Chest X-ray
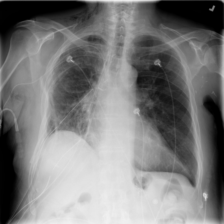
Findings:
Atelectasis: negative
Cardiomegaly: negative
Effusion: negative
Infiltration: negative
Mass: negative
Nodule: negative
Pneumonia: negative
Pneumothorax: positive
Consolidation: negative
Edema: negative
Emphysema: positive
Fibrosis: negative
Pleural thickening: negative
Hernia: negative